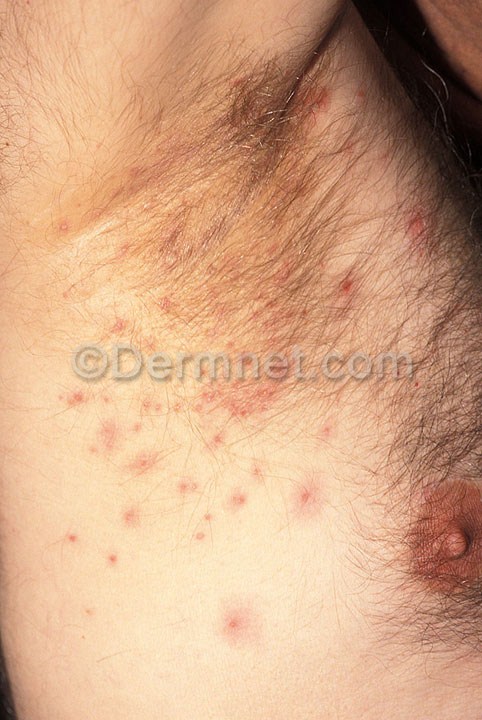
Disease: Tinea Ringworm Candidiasis and other Fungal Infections